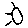
Label: sun